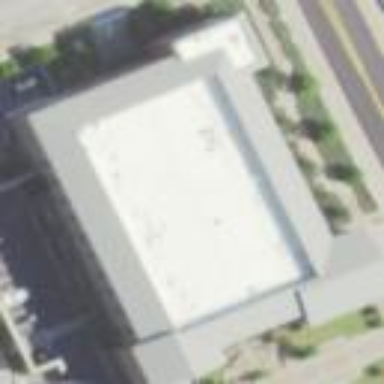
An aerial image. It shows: Courthouse building.